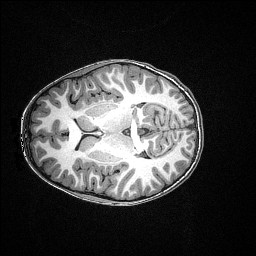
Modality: T1w
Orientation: axial
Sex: female
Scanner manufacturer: siemens
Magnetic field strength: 3 T
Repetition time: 2.3 s
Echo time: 0.00336 s